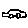
Label: car